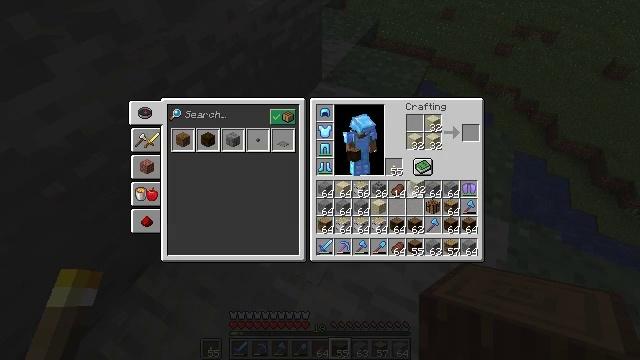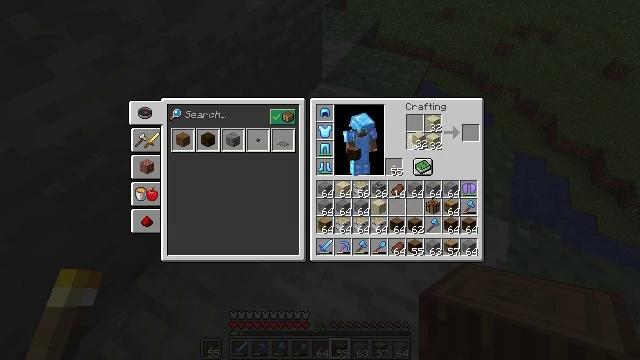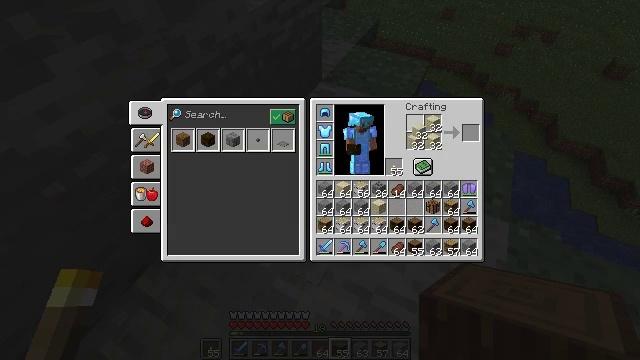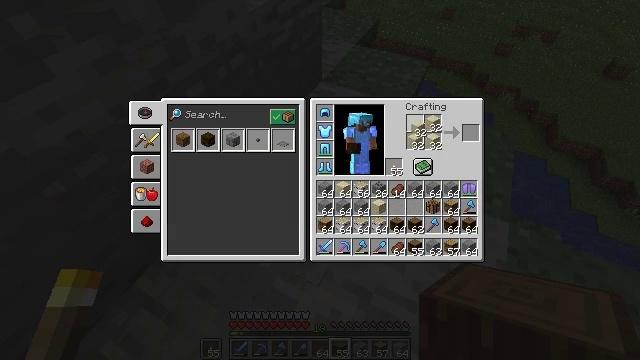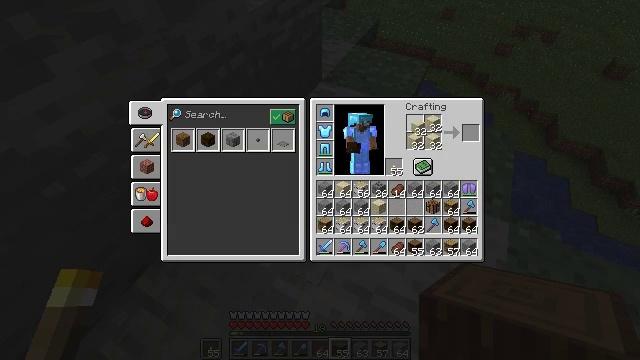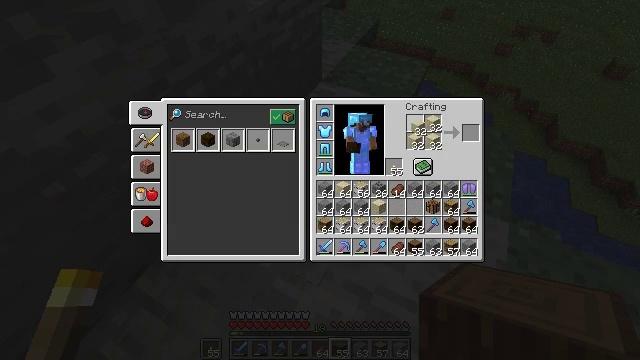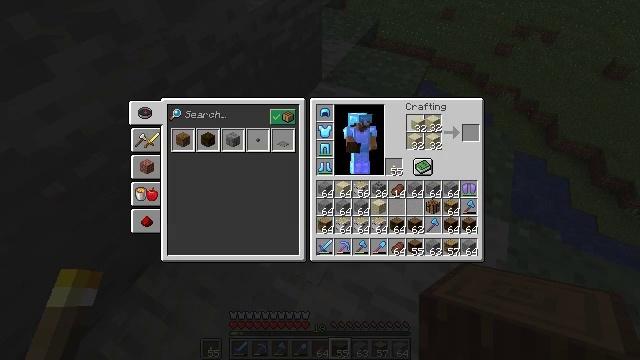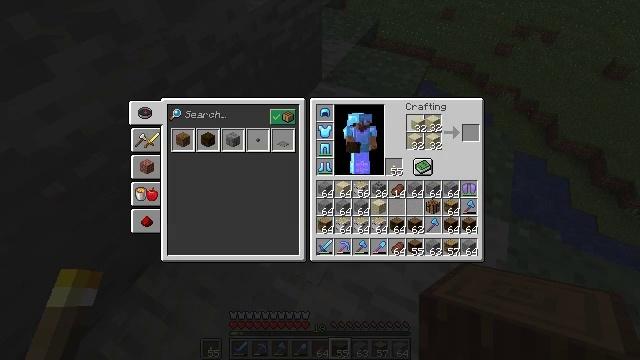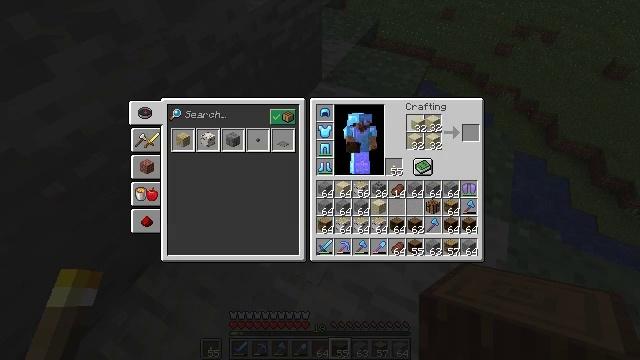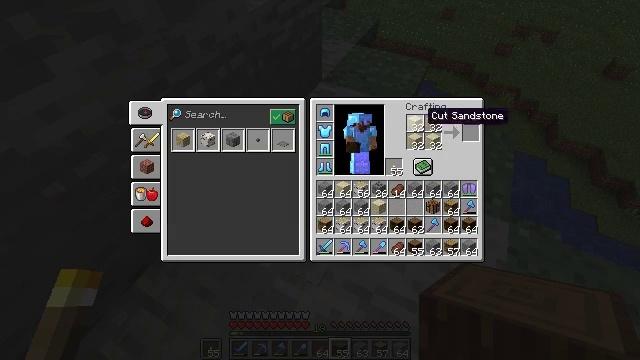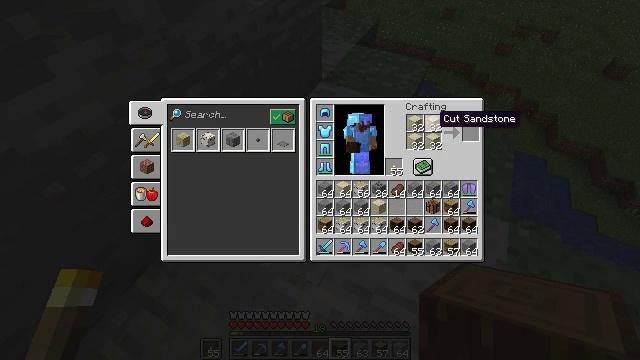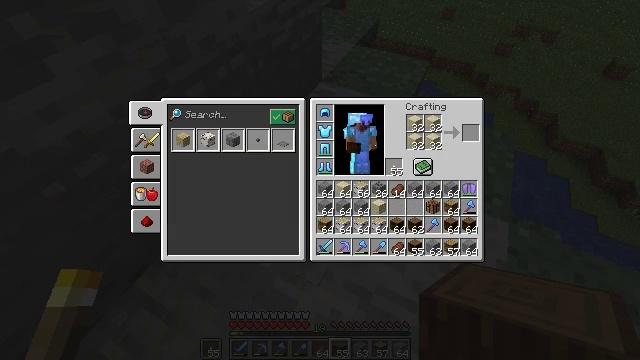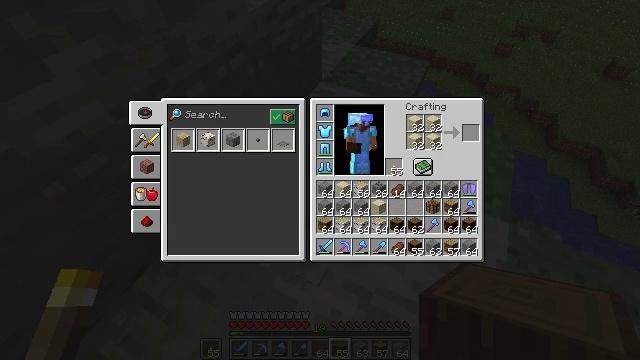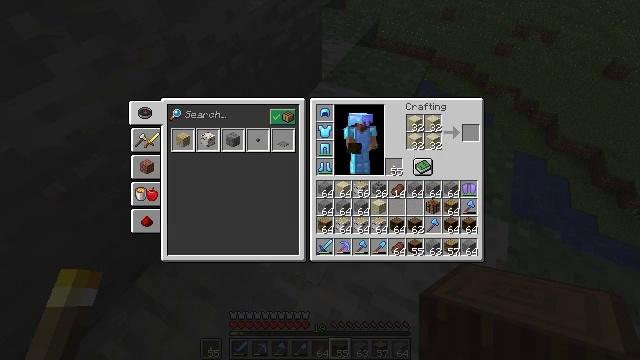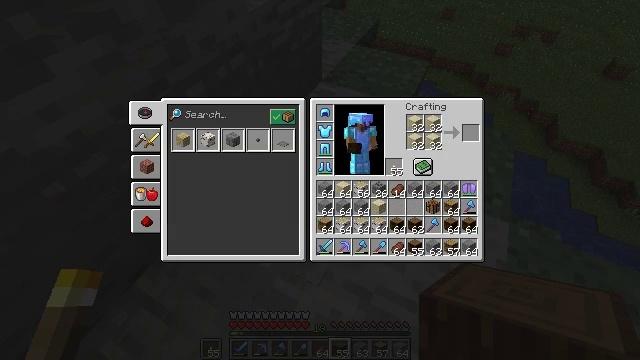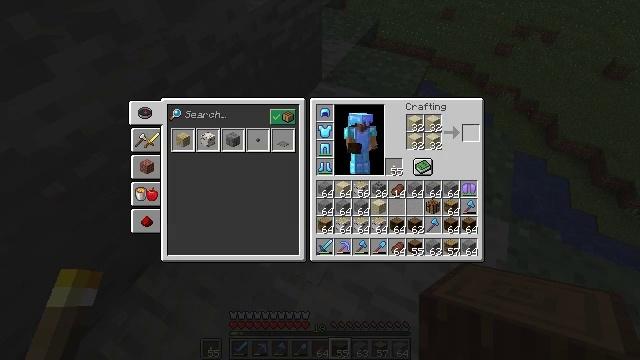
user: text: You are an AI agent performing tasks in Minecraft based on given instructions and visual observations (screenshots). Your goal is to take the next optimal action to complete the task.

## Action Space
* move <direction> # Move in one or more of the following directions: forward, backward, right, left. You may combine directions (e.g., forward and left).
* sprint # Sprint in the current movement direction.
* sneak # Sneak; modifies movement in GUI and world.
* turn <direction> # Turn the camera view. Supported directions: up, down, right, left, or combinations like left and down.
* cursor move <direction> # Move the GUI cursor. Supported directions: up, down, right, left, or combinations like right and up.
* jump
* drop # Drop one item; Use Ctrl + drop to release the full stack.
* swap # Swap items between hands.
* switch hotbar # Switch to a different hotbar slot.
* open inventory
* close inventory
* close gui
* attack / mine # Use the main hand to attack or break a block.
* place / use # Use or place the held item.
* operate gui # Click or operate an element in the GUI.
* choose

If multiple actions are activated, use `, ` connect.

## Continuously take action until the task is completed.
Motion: motion action
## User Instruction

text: Remove a stone from the inventory.
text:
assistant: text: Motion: cursor move up
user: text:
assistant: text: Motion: cursor move up
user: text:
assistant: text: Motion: no_op
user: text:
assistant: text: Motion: no_op
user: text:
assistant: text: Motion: no_op
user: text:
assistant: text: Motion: no_op
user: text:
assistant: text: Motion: operate gui
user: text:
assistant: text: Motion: operate gui
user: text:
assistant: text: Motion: no_op
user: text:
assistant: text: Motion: cursor move right
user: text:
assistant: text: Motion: cursor move right
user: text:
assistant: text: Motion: cursor move right
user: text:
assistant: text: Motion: no_op
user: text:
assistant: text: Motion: no_op
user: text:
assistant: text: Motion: cursor move left
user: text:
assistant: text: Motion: no_op
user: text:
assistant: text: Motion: no_op
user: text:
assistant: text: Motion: no_op
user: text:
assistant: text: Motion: no_op
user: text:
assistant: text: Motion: no_op
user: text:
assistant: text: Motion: no_op
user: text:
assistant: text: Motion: no_op
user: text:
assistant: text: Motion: no_op
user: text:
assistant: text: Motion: no_op
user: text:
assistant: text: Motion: no_op
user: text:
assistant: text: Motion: operate gui
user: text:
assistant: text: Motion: operate gui
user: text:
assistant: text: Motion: no_op
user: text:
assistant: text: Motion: no_op
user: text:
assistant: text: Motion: cursor move left and up